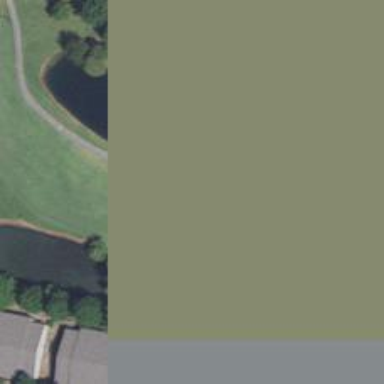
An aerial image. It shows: Path designated for golf carts.